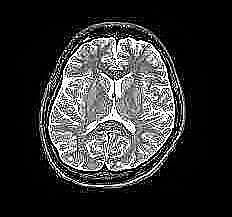
Label: notumor